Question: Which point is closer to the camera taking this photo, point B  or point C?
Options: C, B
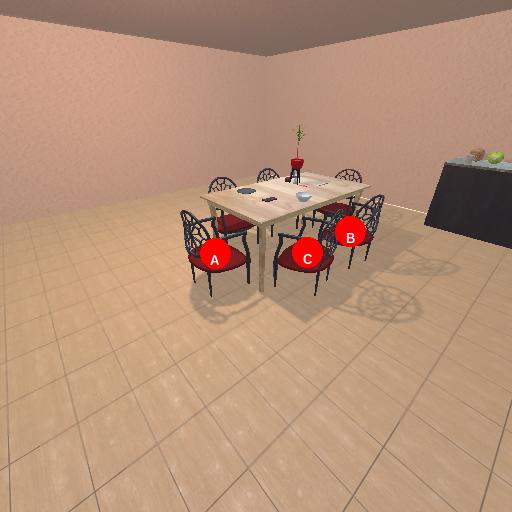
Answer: C